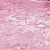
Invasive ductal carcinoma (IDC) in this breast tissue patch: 0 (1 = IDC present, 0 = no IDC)